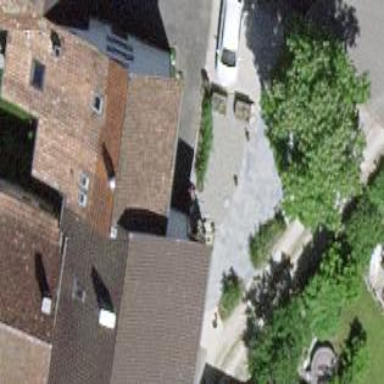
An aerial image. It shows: Simple and straightforward house.